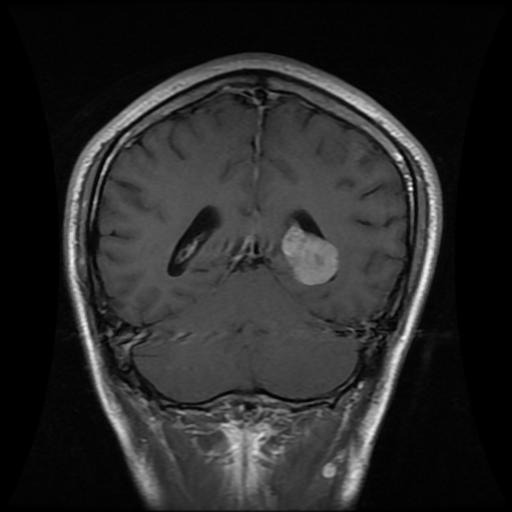
Label: meningioma